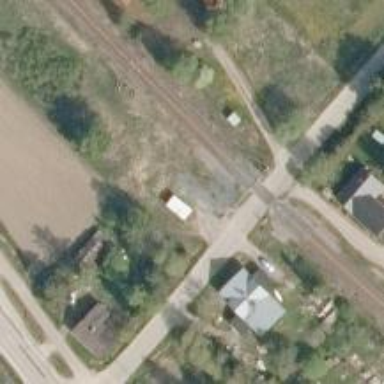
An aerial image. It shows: Railway signal.